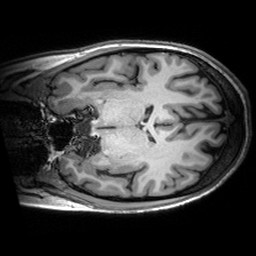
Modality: T1w
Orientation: coronal
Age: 23
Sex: female
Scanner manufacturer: siemens
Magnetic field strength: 3 T
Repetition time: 2.53 s
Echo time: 0.00299 s